Question: I would like to rotate an 'UIImageView' by 90 degrees over the span of the length of the iPhone's view using 'imageView.transform = CGAffineTransformMakeRotation(degrees * M_PI/180);', and was wondering how I could implement this as the view is being dragged left by the user (and thus also the ability to rotate "back" if the view is dragged right). Thanks!

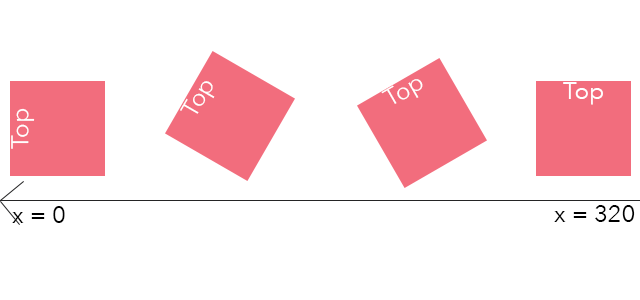
Answer: Regarding moving the view, you can do so by updating its 'frame' property like this.-
'''
view.frame = CGRectMake(view.frame.origin.x + xOffset, view.frame.origin.y, view.frame.size.width, view.frame.size.height);
'''
You may also add and 'observer' that listens to your 'view' 'frame' changes.-
'''
[view addObserver:self forKeyPath:@"frame" options:NSKeyValueObservingOptionOld context:NULL];
'''
Here, you basically are asking for receiving a notification whenever the property 'frame' of object 'view' changes. You can handle that notification implementing the following method.-
'''
- (void)observeValueForKeyPath:(NSString *)keyPath ofObject:(id)object change:(NSDictionary *)change context:(void *)context {
if([keyPath isEqualToString:@"frame"]) {
// Change object rotation depending on frame.origin.x
}
}
'''
You'll have to do some maths to calculate rotation based on 'x' position. Also, I guess rotating the view along its center is a little tricky, maybe you'll find the post below useful.-
<URL>
The thing is, you won't have to worry about wherever you're panning to, as view rotation will just get update according to its position everytime it changes.
Hope it helps :)